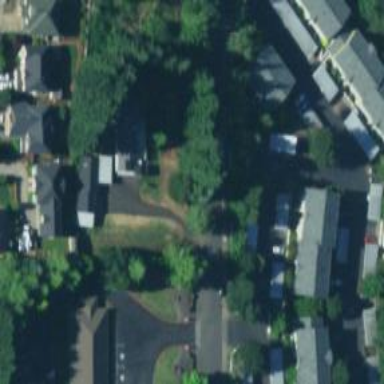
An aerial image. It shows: Residential road with sidewalk on the left.